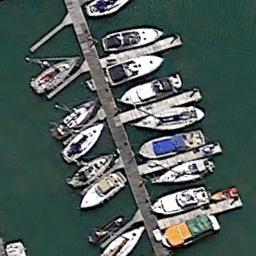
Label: harbor